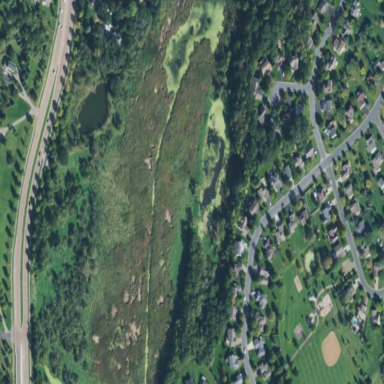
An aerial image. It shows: Marsh wetland.